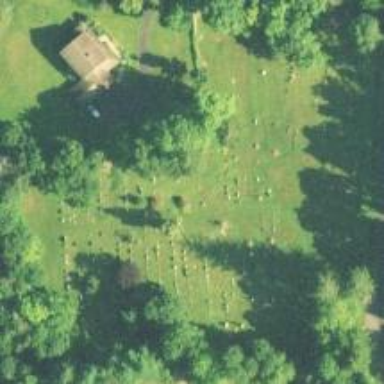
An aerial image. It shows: Municipal cemetery with land use designated as cemetery.